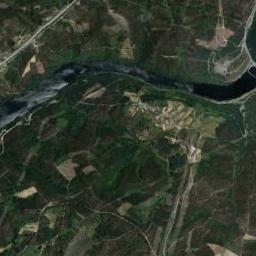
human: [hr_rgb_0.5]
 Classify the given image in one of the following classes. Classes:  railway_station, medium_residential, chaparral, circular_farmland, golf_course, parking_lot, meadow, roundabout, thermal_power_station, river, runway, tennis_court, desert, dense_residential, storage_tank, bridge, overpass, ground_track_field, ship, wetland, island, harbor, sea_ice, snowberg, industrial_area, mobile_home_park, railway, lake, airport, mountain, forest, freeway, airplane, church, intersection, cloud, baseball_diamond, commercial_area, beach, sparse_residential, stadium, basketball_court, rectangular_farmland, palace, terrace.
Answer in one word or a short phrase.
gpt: river